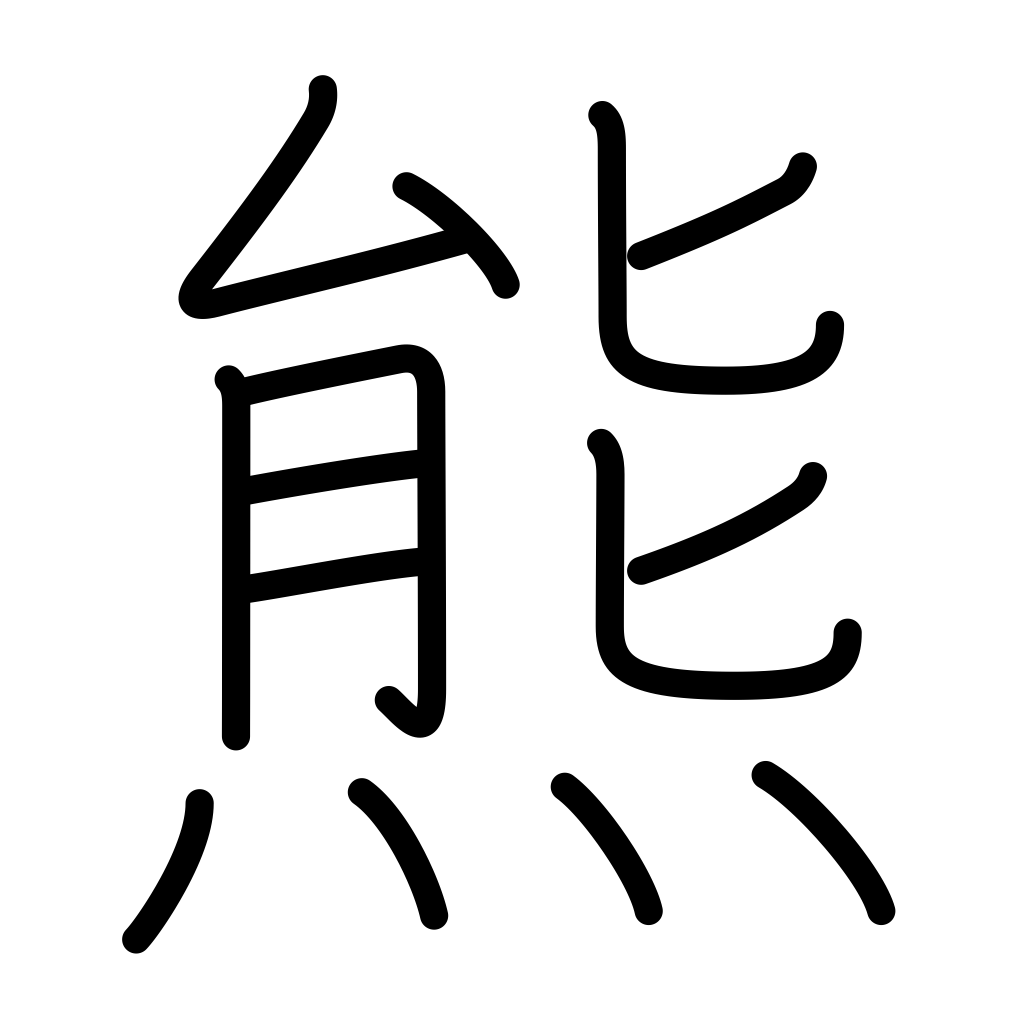
Meaning: bear